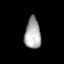
Tissue: lung
Cell type: Fibroblasts
Senescence score: 0.5737
Nuclear area (px): 490
Mean DAPI intensity: 168.541